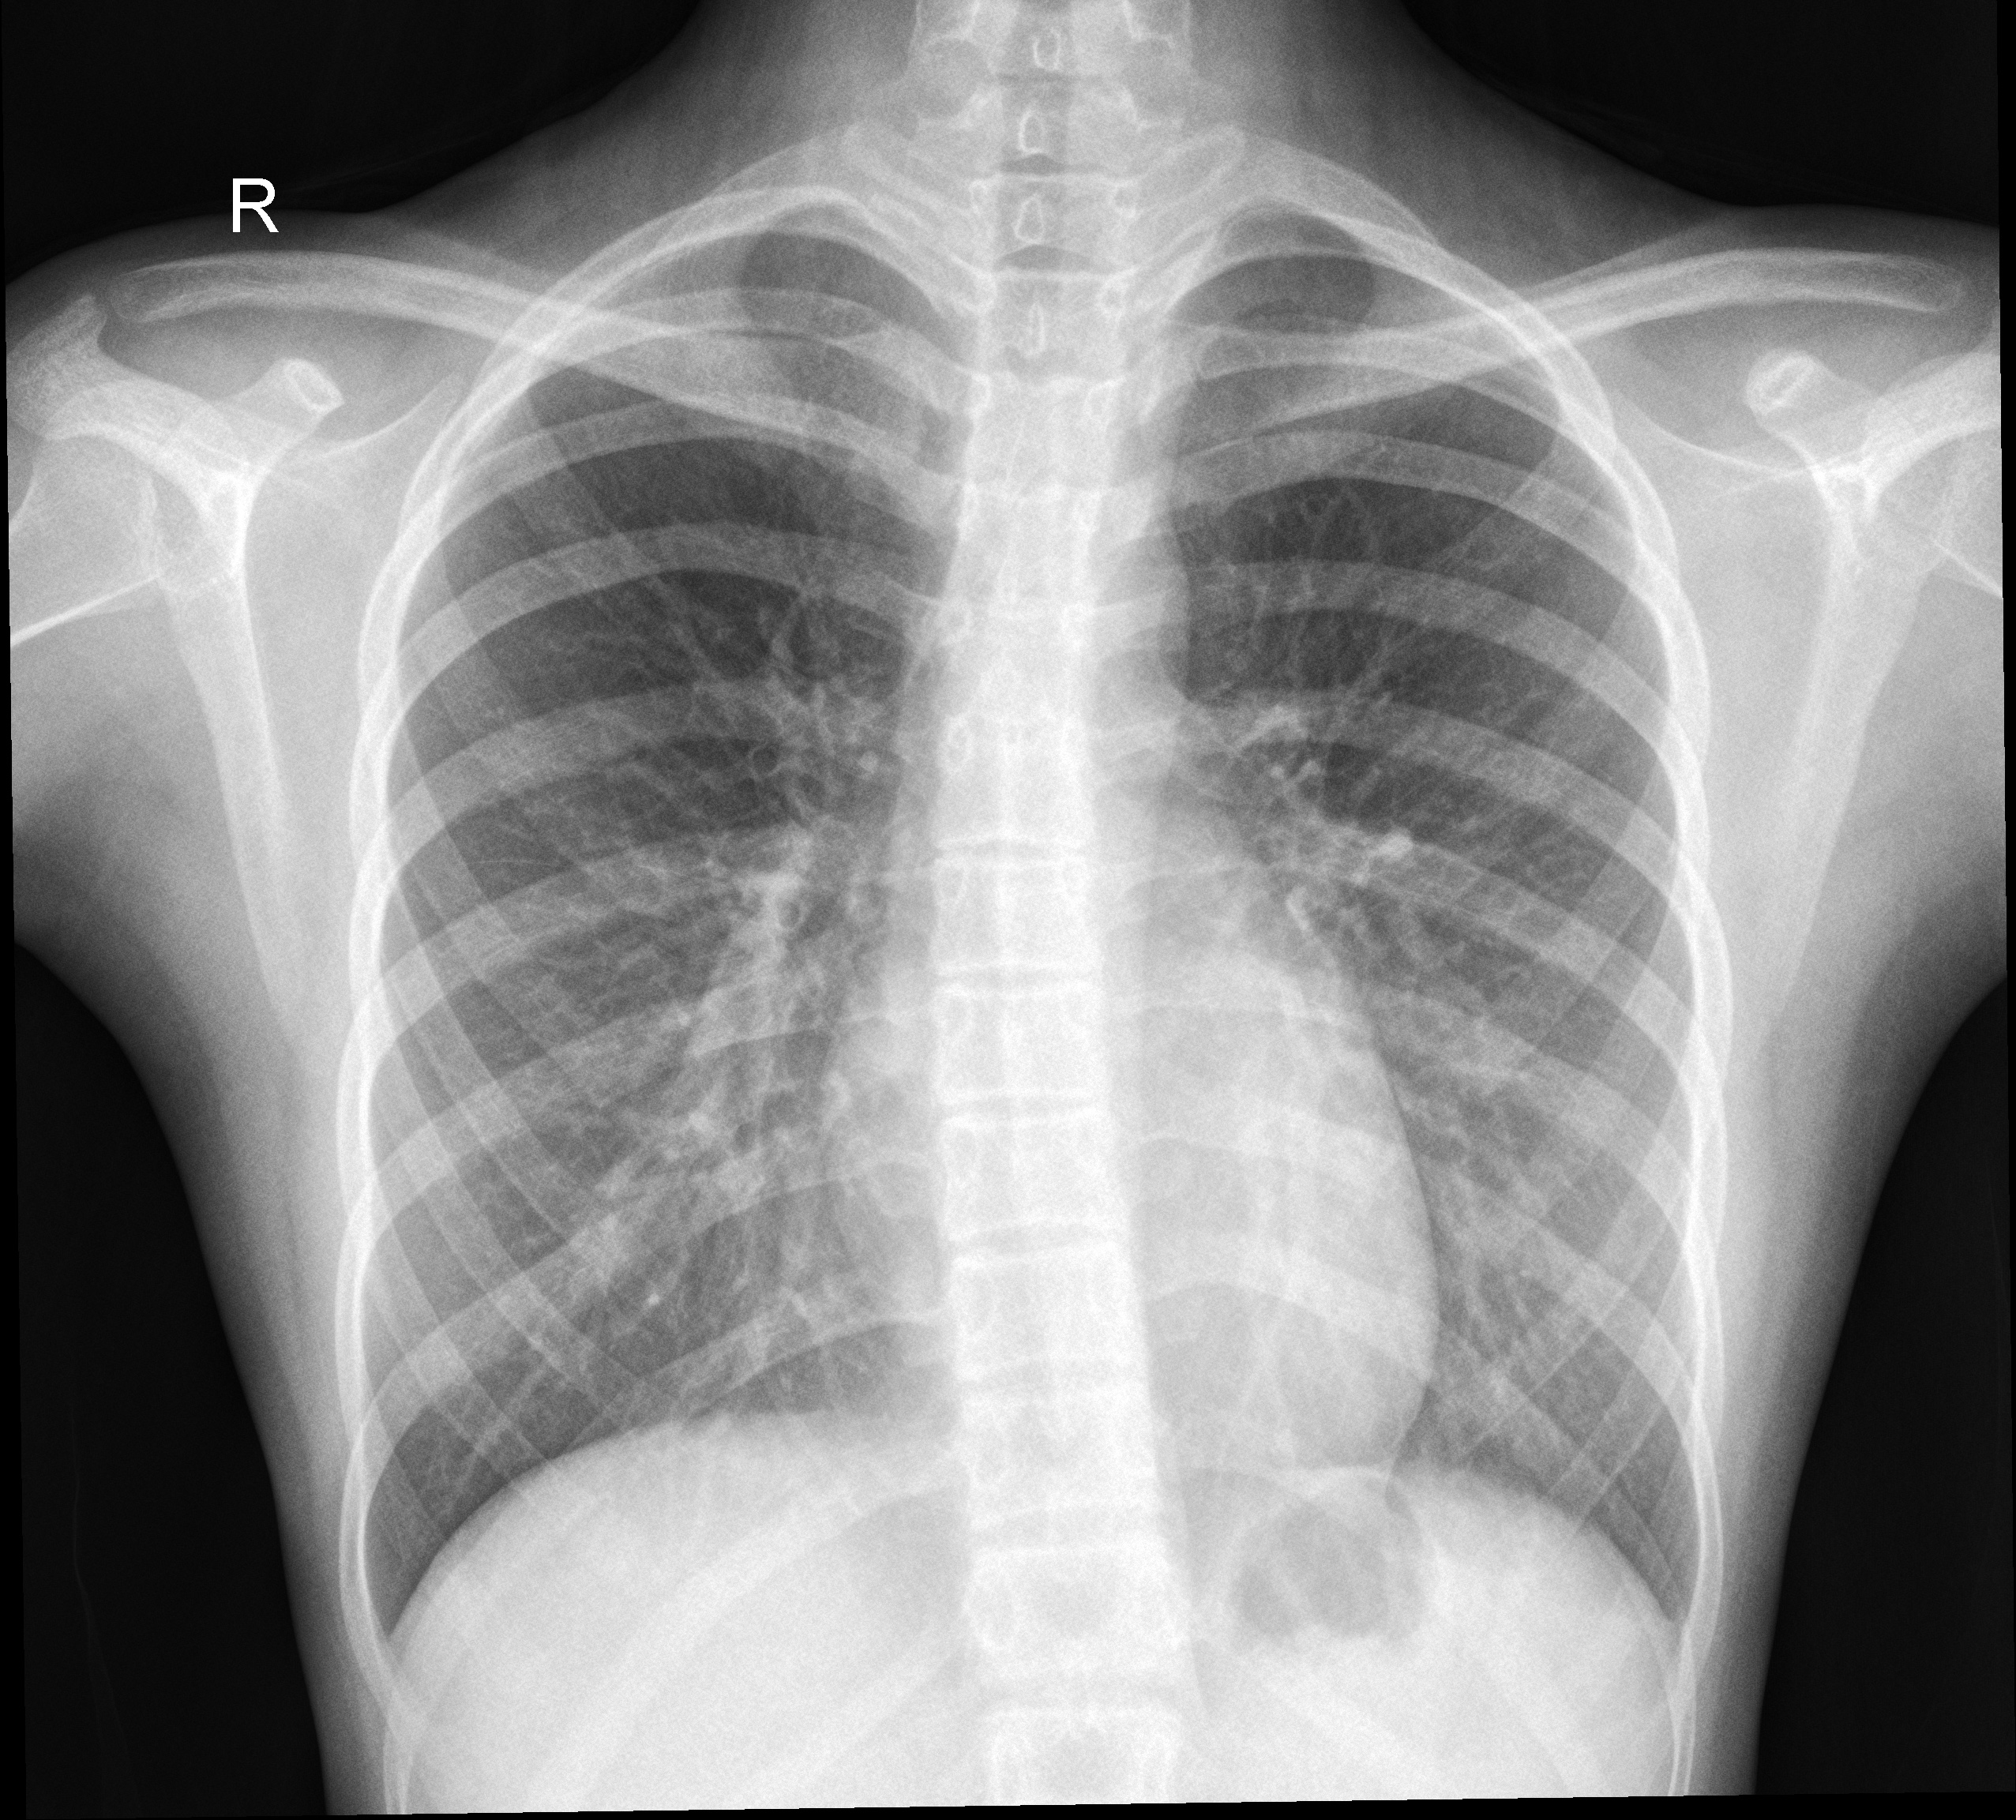
Diagnosis: NORMAL